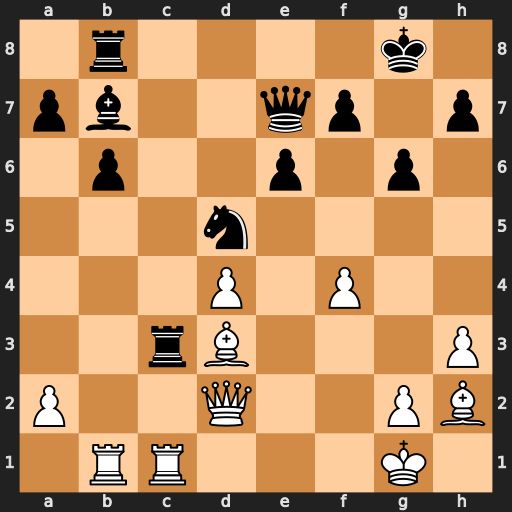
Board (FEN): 1r4k1/pb2qp1p/1p2p1p1/3n4/3P1P2/2rB3P/P2Q2PB/1RR3K1
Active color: w
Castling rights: -
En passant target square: -
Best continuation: Rxc3 Nxc3 Qxc3